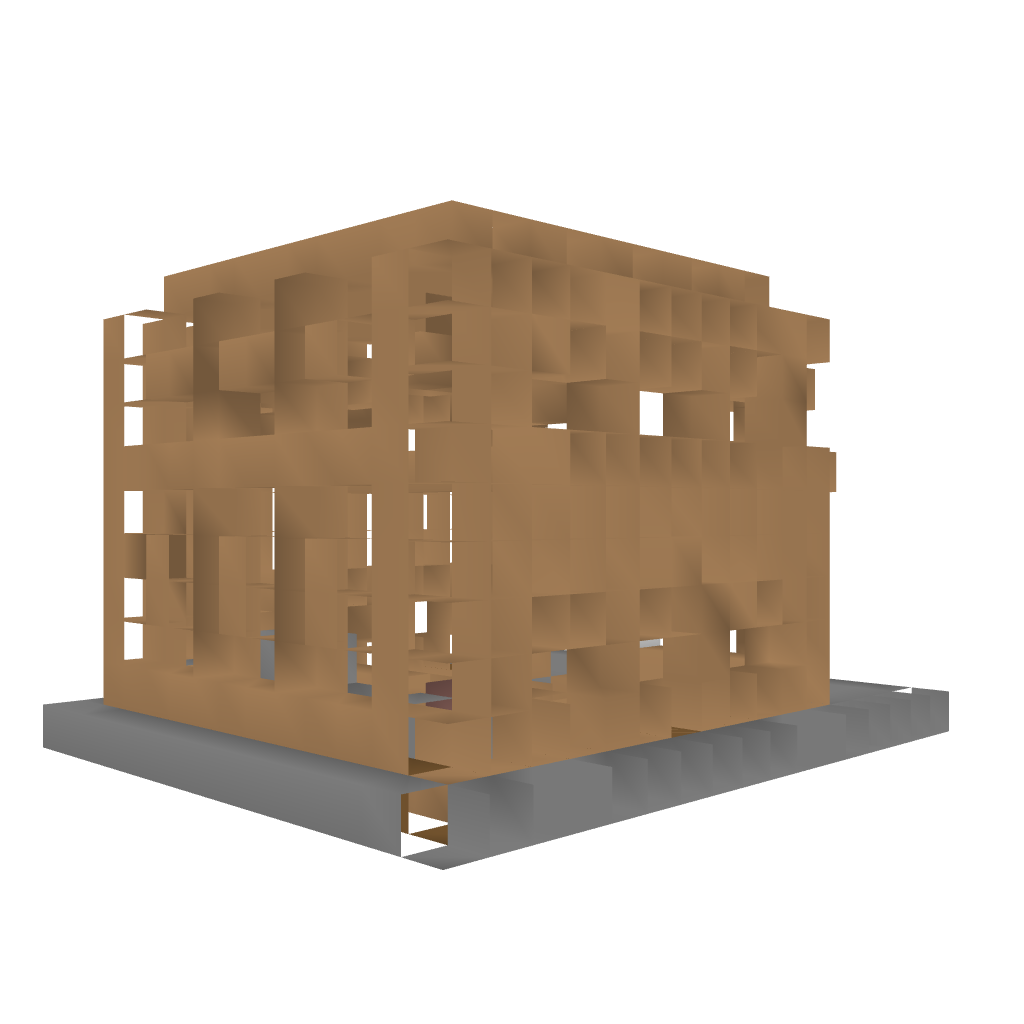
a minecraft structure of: The Hensley Home bad low quality